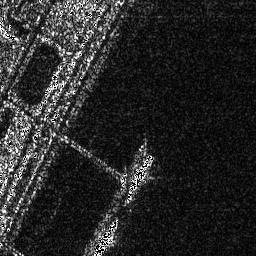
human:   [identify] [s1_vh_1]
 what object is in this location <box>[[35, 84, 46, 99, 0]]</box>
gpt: <ref>1 medium ship at the bottom</ref>